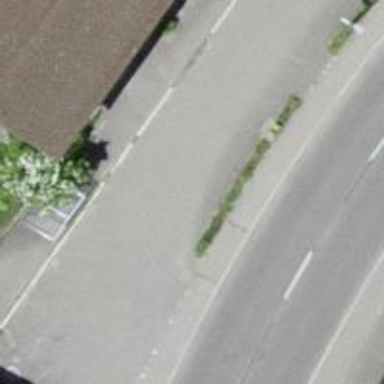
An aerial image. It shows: Bus stop with platform for public transport.